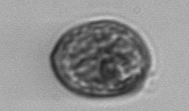
Label: Prorocentrum